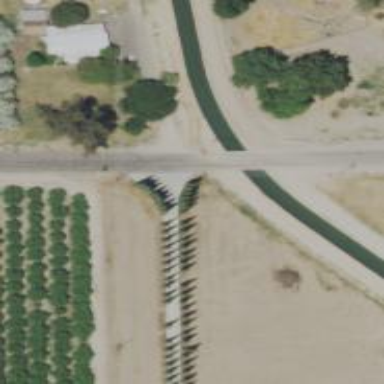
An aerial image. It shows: Culvert underpass for canal.